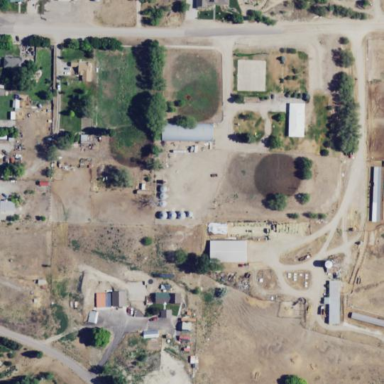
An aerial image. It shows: Farmyard area.